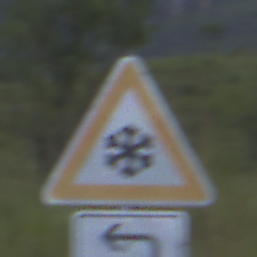
Verkehrszeichen: SchneeOderEisglaette
Zusatzzeichen unten: RichtungsangabeDurchPfeile2
Umgebung: Outdoor, Nature
Tageszeit: SunriseSunset
Wetter: PartlyCloudy
Licht: Natural
Jahreszeit: NotSpecified
Kontrast: LowContrast